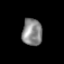
Tissue: lung
Cell type: Epithelial cells
Senescence score: 0.2341
Nuclear area (px): 537
Mean DAPI intensity: 136.628